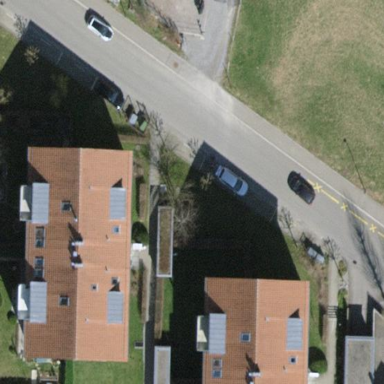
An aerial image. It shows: Parking area with surface.